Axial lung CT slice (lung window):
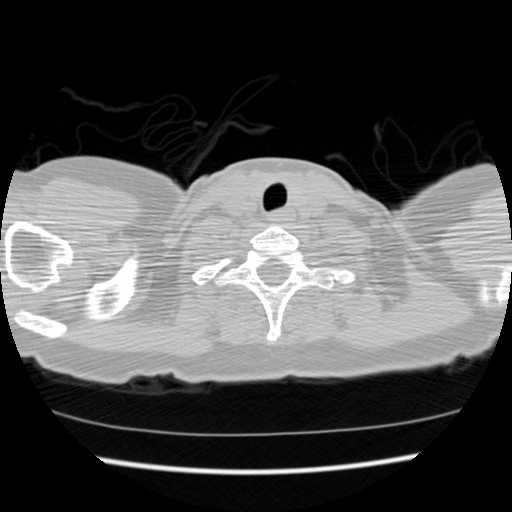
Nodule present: no